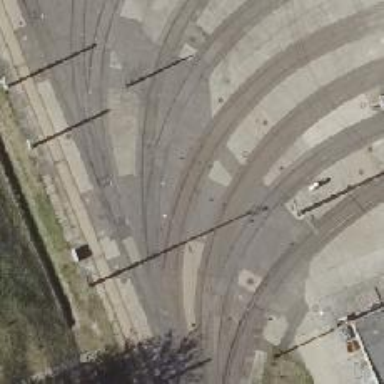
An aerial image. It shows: Tram railway running through yard with contact lines for electrification.